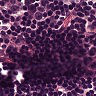
Metastatic tissue present: no